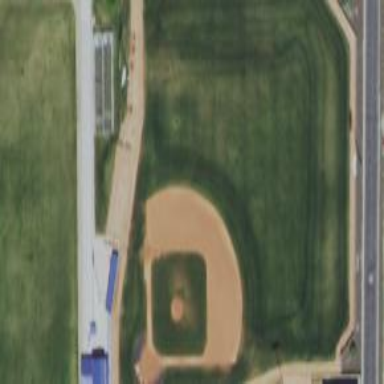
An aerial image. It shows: Baseball pitch for leisure land activities.